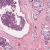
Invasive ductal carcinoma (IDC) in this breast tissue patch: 1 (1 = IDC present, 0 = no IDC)